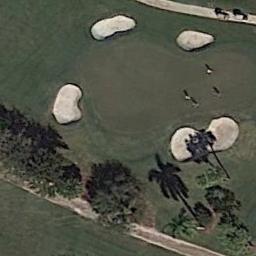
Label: golf_course